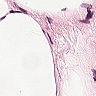
Metastatic tissue present: no